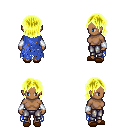
a pixel art fantasy rpg character, female body template, human, dark skin, blue tattered cape, metal pants, gold long bangs hairstyle, white cloth bracers, brown slippers, four views (front, back, left, right), 2x2 character sprite sheet, small pixel art, hard edges, no anti-aliasing